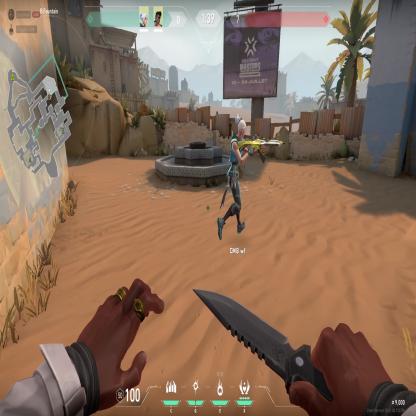
Label: teammate